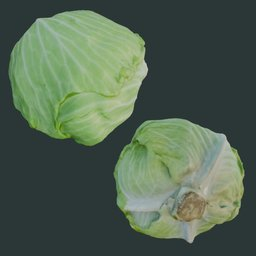
Label: nature